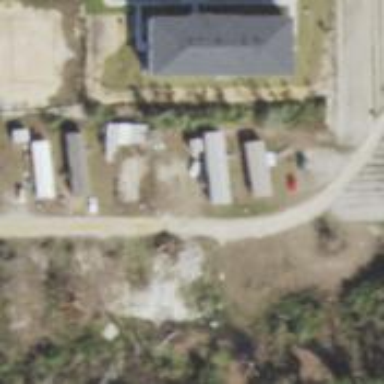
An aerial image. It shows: Residential area designated as trailer park.